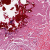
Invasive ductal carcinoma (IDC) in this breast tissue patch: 0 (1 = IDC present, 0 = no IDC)